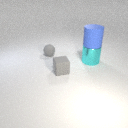
small gray rubber cube in front of small gray rubber sphere